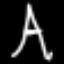
Label: The Eiffel Tower